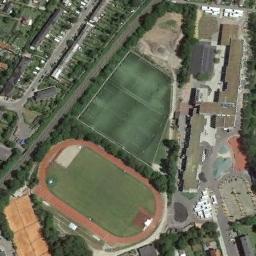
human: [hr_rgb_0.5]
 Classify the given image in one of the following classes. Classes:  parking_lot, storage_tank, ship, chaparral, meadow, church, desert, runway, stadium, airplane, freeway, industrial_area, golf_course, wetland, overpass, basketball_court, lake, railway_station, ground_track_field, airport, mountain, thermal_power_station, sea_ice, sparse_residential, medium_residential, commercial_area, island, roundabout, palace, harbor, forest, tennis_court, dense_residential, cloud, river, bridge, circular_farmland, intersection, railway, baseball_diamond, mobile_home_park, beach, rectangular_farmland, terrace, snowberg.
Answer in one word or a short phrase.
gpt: ground_track_field